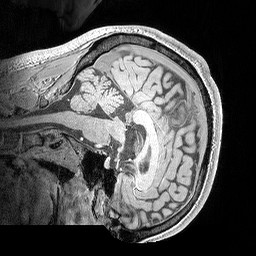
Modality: MP2RAGE
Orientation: sagittal
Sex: male
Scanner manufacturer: siemens
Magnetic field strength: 3 T
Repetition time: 5 s
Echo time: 0.00292 s